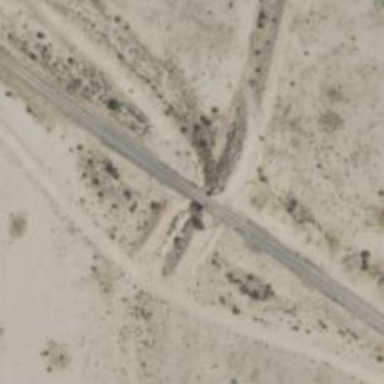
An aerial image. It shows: Abandoned railway bridge.